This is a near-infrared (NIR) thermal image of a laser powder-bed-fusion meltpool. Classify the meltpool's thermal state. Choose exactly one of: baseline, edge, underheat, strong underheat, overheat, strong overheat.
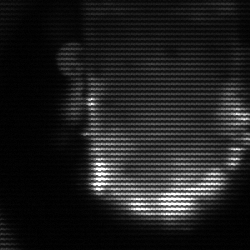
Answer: baseline